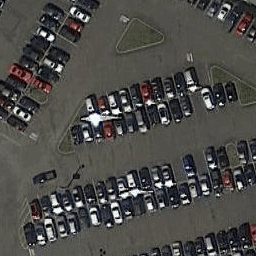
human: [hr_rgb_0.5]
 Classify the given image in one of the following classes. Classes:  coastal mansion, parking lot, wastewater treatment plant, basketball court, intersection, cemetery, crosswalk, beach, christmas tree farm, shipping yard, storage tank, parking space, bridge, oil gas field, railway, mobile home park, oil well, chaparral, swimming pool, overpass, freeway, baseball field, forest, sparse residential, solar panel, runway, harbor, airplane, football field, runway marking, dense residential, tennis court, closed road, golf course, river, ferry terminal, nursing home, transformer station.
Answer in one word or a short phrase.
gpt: parking lot